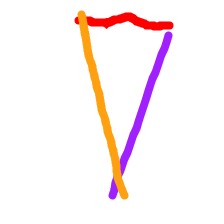
Shape: triangle